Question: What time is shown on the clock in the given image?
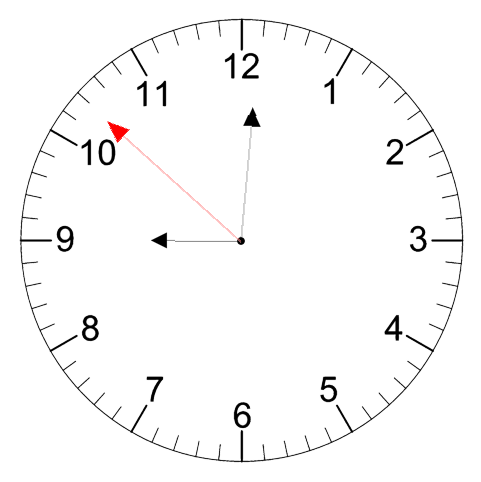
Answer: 09:00:52